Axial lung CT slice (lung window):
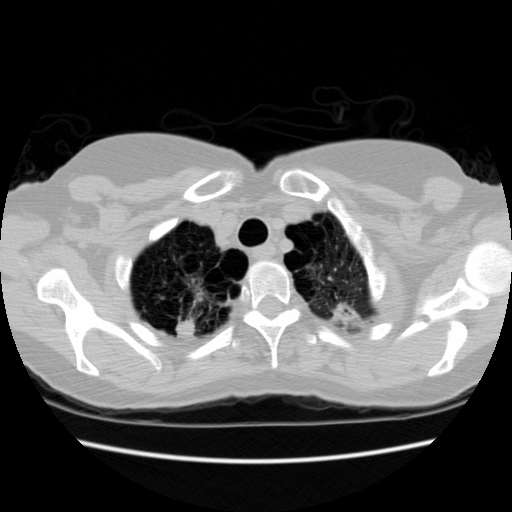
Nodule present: no